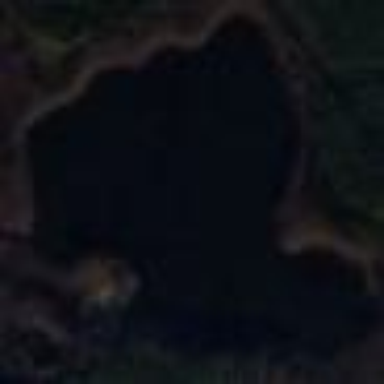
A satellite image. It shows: Serene lake surrounded by nature.